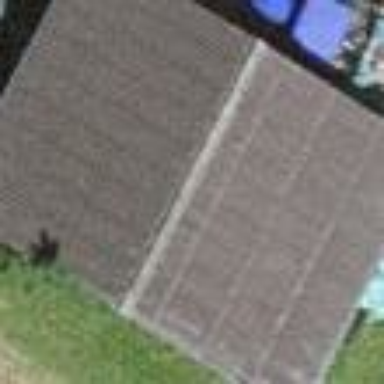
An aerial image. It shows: Shed.